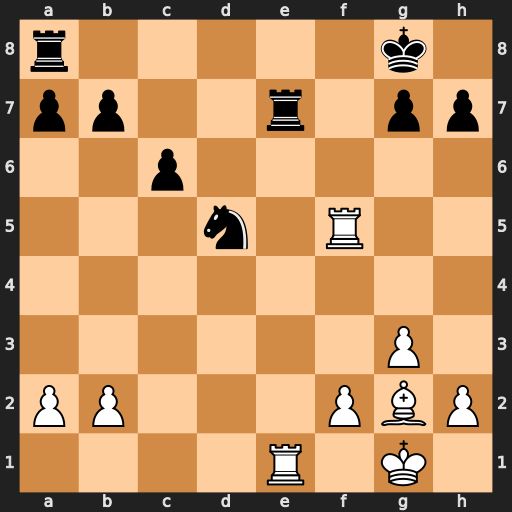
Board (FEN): r5k1/pp2r1pp/2p5/3n1R2/8/6P1/PP3PBP/4R1K1
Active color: w
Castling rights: -
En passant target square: -
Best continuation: Bxd5+ cxd5 Rxe7